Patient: sex M, age 24
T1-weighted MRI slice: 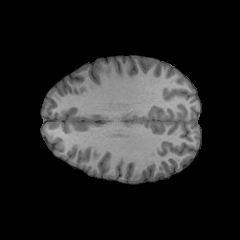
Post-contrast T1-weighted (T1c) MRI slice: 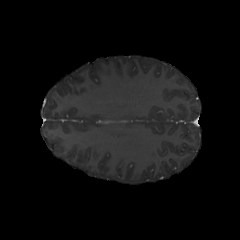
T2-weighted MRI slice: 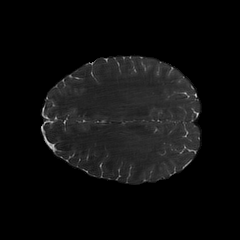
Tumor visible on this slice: no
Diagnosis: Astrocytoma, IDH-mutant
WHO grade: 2